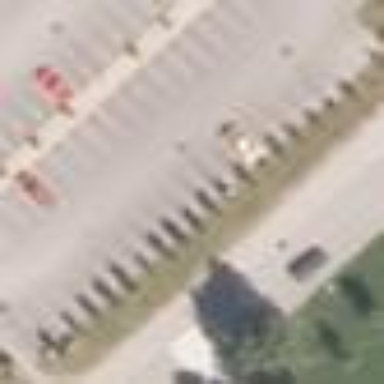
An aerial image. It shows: Parking space is available.